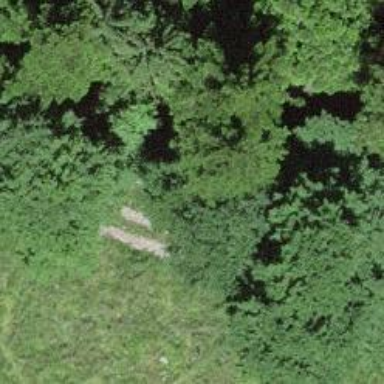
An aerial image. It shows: Brown bench.